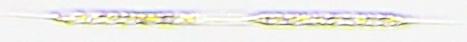
Label: Rhizosolenia